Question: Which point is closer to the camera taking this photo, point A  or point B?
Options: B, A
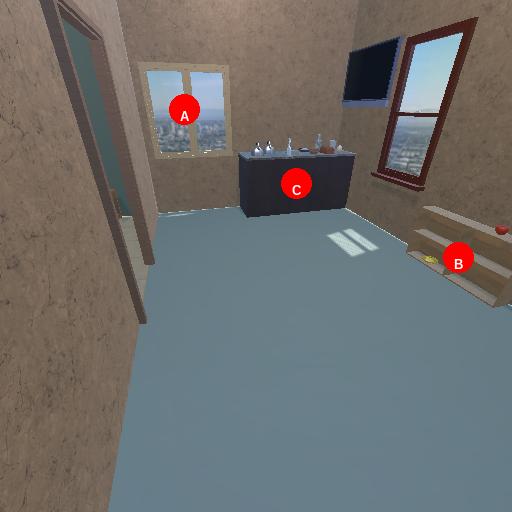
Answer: B